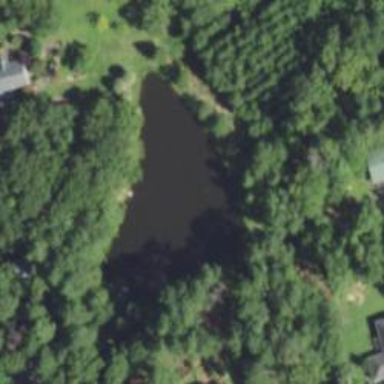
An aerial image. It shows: Lake with natural water.